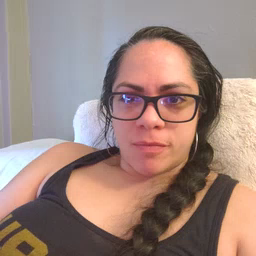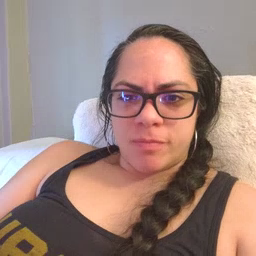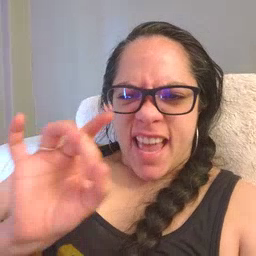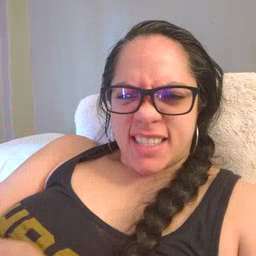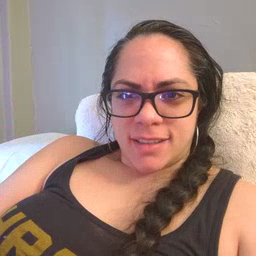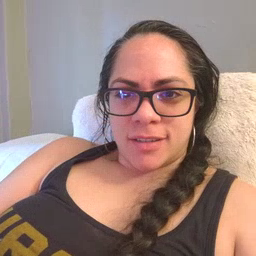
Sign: hate